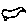
Label: bird